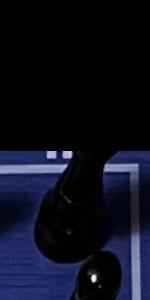
Label: Rook_Black